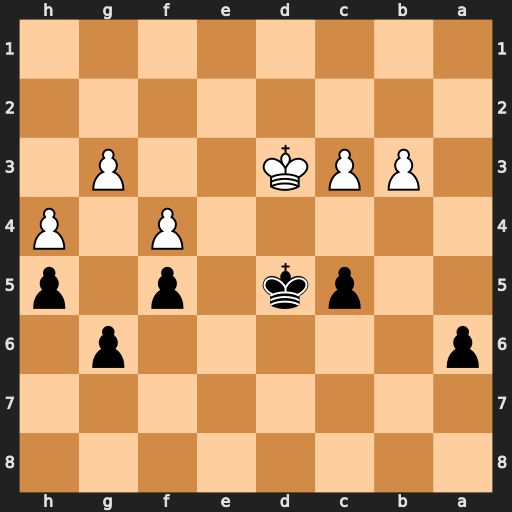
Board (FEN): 8/8/p5p1/2pk1p1p/5P1P/1PPK2P1/8/8
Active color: b
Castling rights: -
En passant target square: -
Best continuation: c4+ bxc4+ Kc5